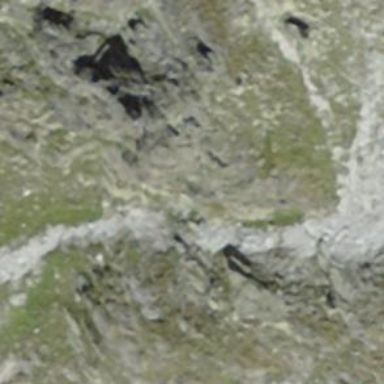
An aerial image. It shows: Natural cliff.